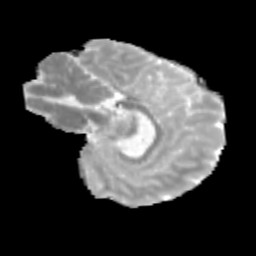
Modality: MD
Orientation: sagittal
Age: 10
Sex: male
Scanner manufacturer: siemens
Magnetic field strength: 3 T
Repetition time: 3.8 s
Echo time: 0.07 s